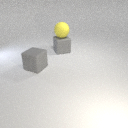
large gray rubber cube below large yellow rubber sphere